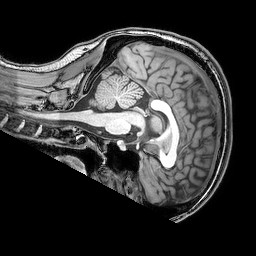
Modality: T1w
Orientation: sagittal
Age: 20
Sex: male